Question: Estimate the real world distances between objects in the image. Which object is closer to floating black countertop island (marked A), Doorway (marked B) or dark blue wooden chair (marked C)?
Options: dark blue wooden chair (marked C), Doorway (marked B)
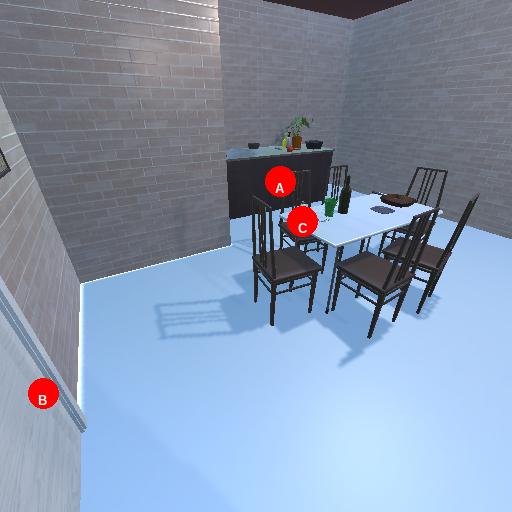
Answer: dark blue wooden chair (marked C)